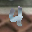
Label: 4